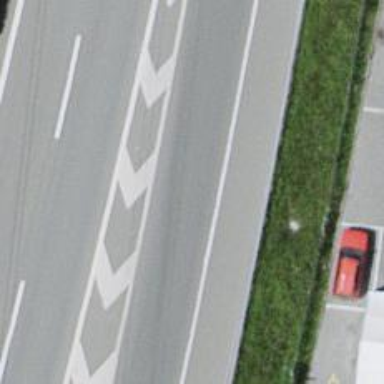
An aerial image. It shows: Asphalt motorway link.